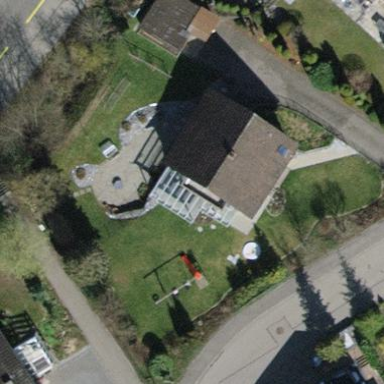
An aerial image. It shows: Detached building.